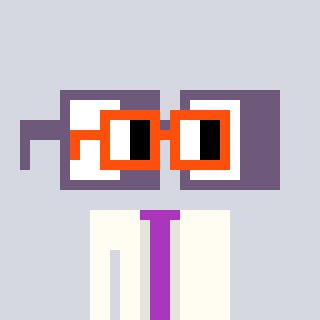
a pixel art character with square orange glasses, a glasses-shaped head and a grayscale-colored body on a cool background